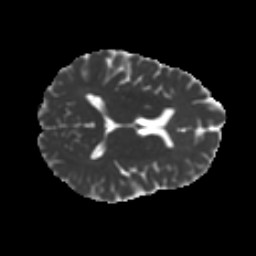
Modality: MD
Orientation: axial
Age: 32
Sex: male
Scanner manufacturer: ge
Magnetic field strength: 3 T
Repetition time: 7.8 s
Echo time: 0.0608 s